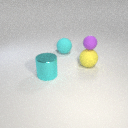
large yellow rubber sphere to the right of large cyan metal cylinder